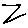
Label: zigzag